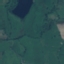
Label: Pasture